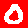
Digit: 0